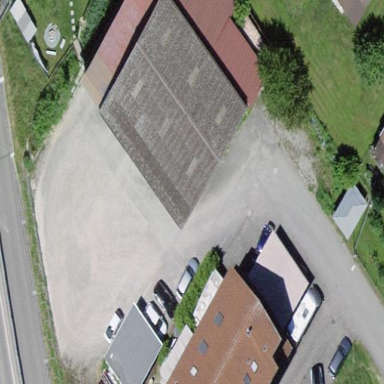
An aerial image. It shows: Bus depot building.